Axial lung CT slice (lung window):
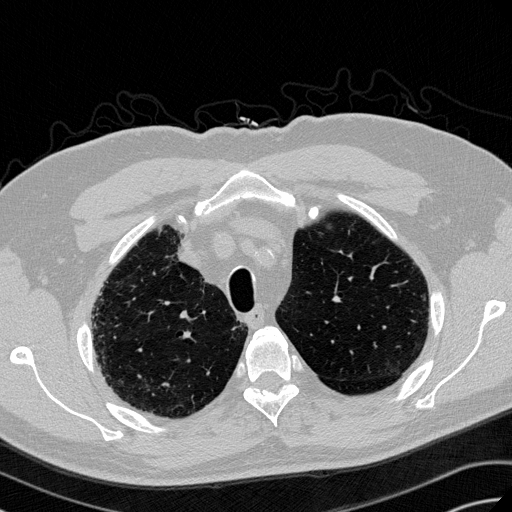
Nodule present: no